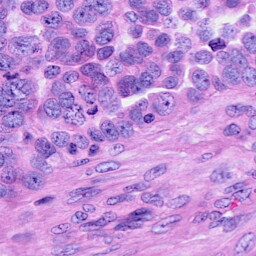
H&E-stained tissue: Ovarian